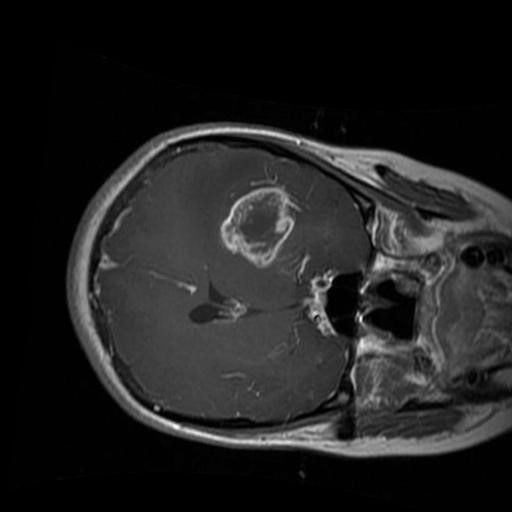
Label: brain_glioma